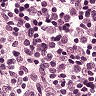
Metastatic tissue present: no